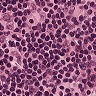
Metastatic tissue present: no